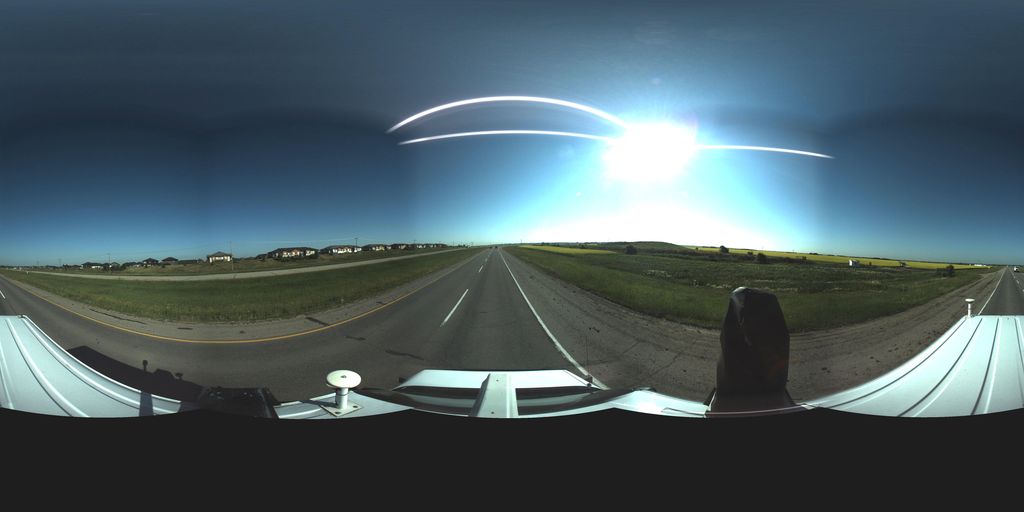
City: saskatoon